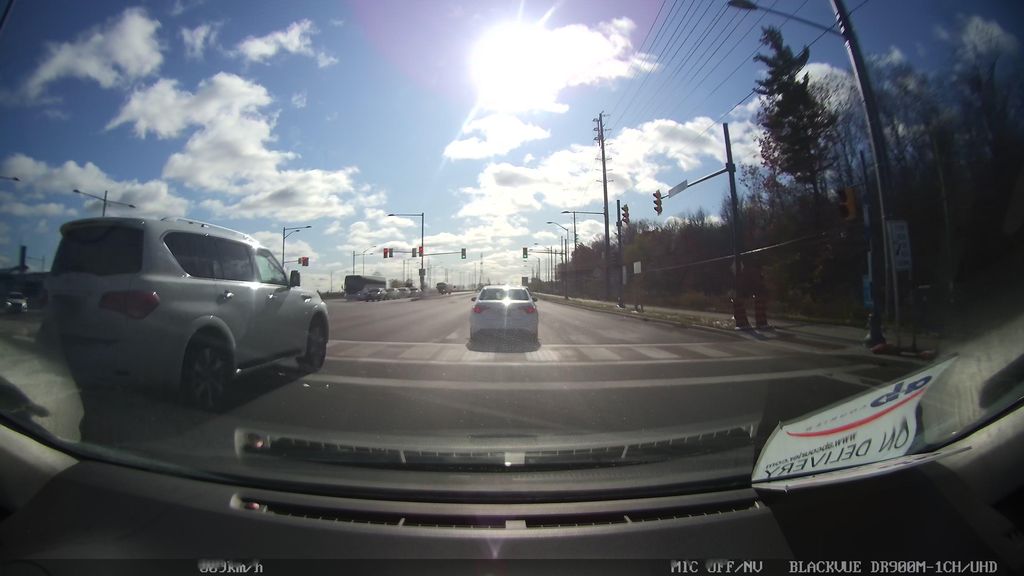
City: toronto